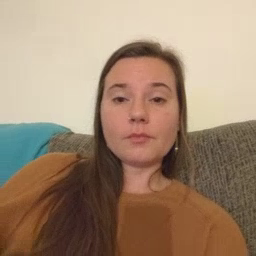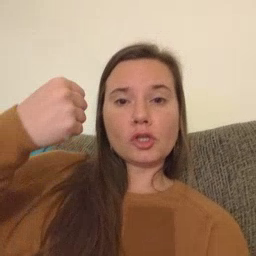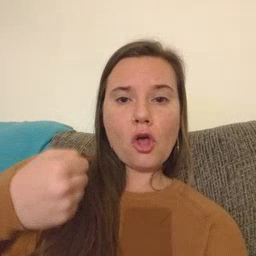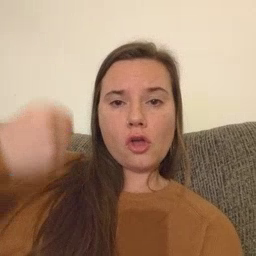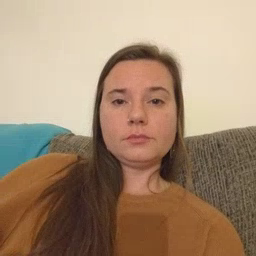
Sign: car